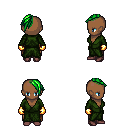
a pixel art fantasy rpg character, female body template, human, dark skin, green robe, robe skirt, green long mohawk hairstyle, gold gloves, maroon shoes, four views (front, back, left, right), 2x2 character sprite sheet, small pixel art, hard edges, no anti-aliasing